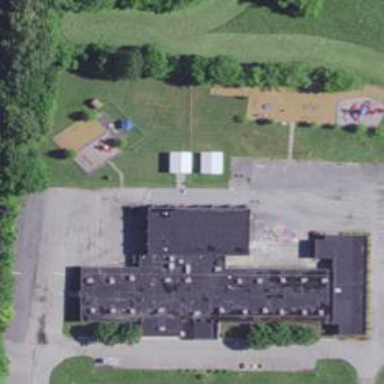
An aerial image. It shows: School.